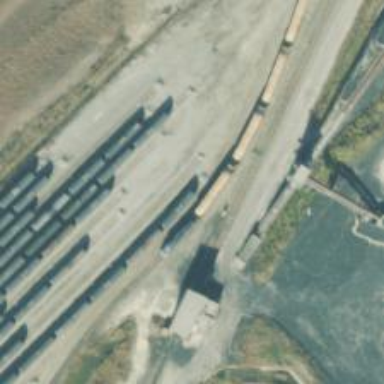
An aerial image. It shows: Railway yard in service.